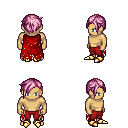
a pixel art fantasy rpg character, male body template, human, tanned skin, red tattered cape, red pants, pink pixie cut hairstyle, gold boots, four views (front, back, left, right), 2x2 character sprite sheet, small pixel art, hard edges, no anti-aliasing